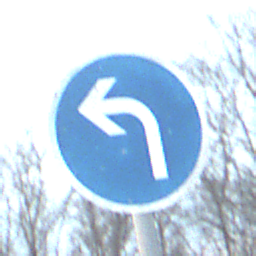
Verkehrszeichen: VorgeschriebeneFahrtrichtungLinks
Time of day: SunriseSunset
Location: Outdoor (RoadRail)
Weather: PartlyCloudy
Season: NotSpecified
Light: Natural